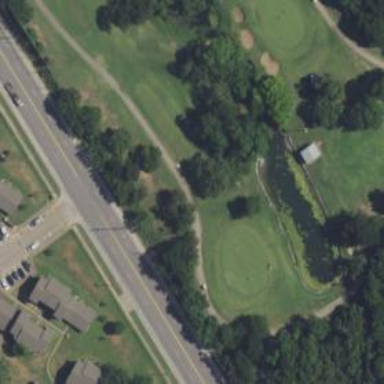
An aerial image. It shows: Golf path with asphalt surface.